Interaction volume radius: 5 \u00c5
Interaction volume height: 15 \u00c5
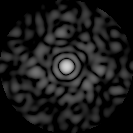
Disorder parameter: 0.8627